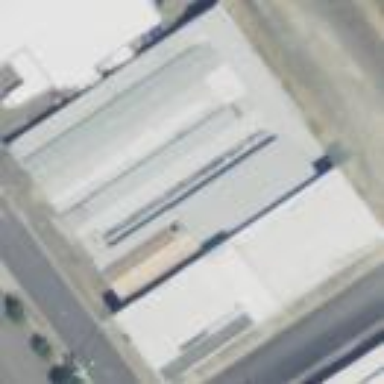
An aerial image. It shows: Industrial building.